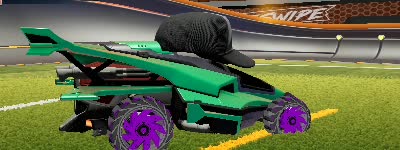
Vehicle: aftershock